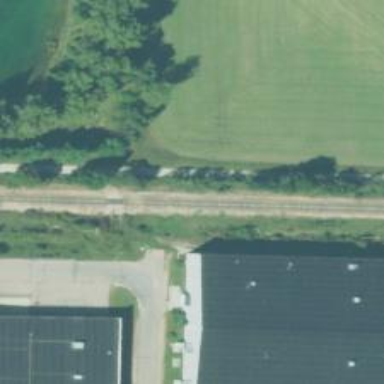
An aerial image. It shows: Abandoned railway.